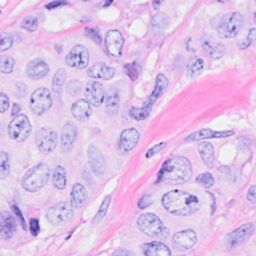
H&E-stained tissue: Breast